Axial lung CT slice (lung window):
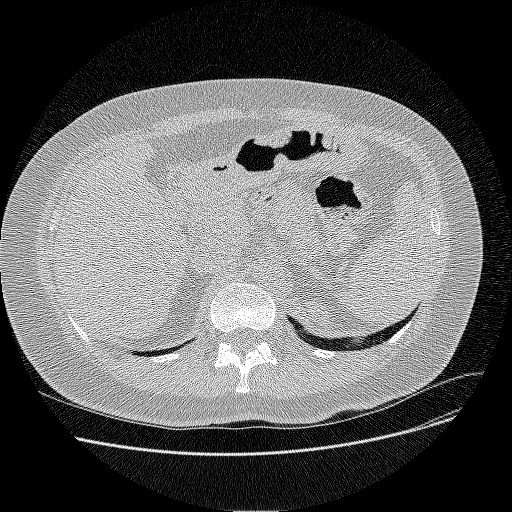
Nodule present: no